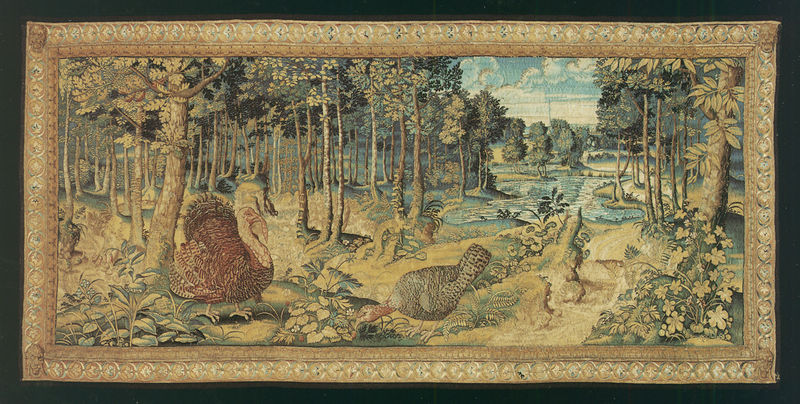
Titel: Die Tapiserien von Sigismund Augustus (Zyklus des Alten Testaments): Truthähne
Künstler: Pieter Coecke van Aelst
Standort: Herstellungsort: Brüssel (EU - B)
Schlagwörter: baum, blau, himmel, wasser, wolken, bäume, gelb, grün, landschaft, see, braun, gras, tier, tiere, rahmen, bild, büsche, stickerei, pflanzen, wald, früchte, ente, wandteppich, farn, sticken, erdbeeren, truthahn, gestickt, gewebt, picken, schwanzfedern, truthenne